Field crop: maize
Growth stage: 2
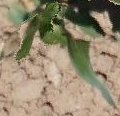
Species: maize